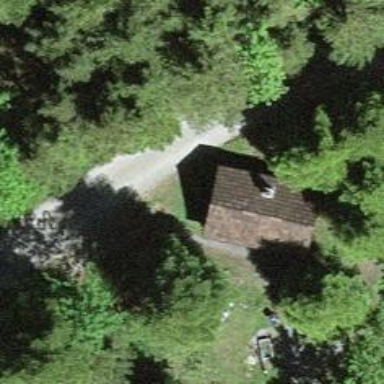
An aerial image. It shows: Lean-to shelter.